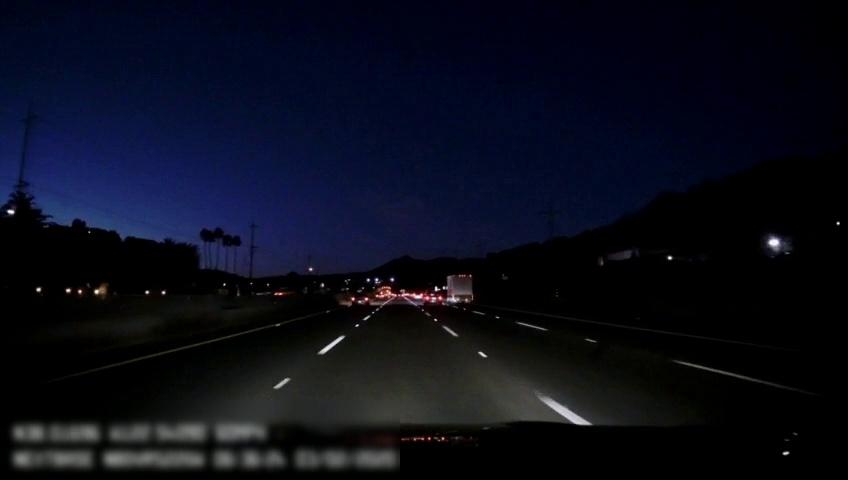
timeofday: Night
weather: Other
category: Drivable Space
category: Vehicles | Car
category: Vehicles | Car
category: Vehicles | Truck
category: Vehicles | Car
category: Vehicles | Car
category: Lanes | Alternate Lane
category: Lanes | Current Lane
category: Lanes | Current Lane
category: Lanes | Alternate Lane
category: Lanes | Alternate Lane